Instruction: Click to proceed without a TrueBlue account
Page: checkout
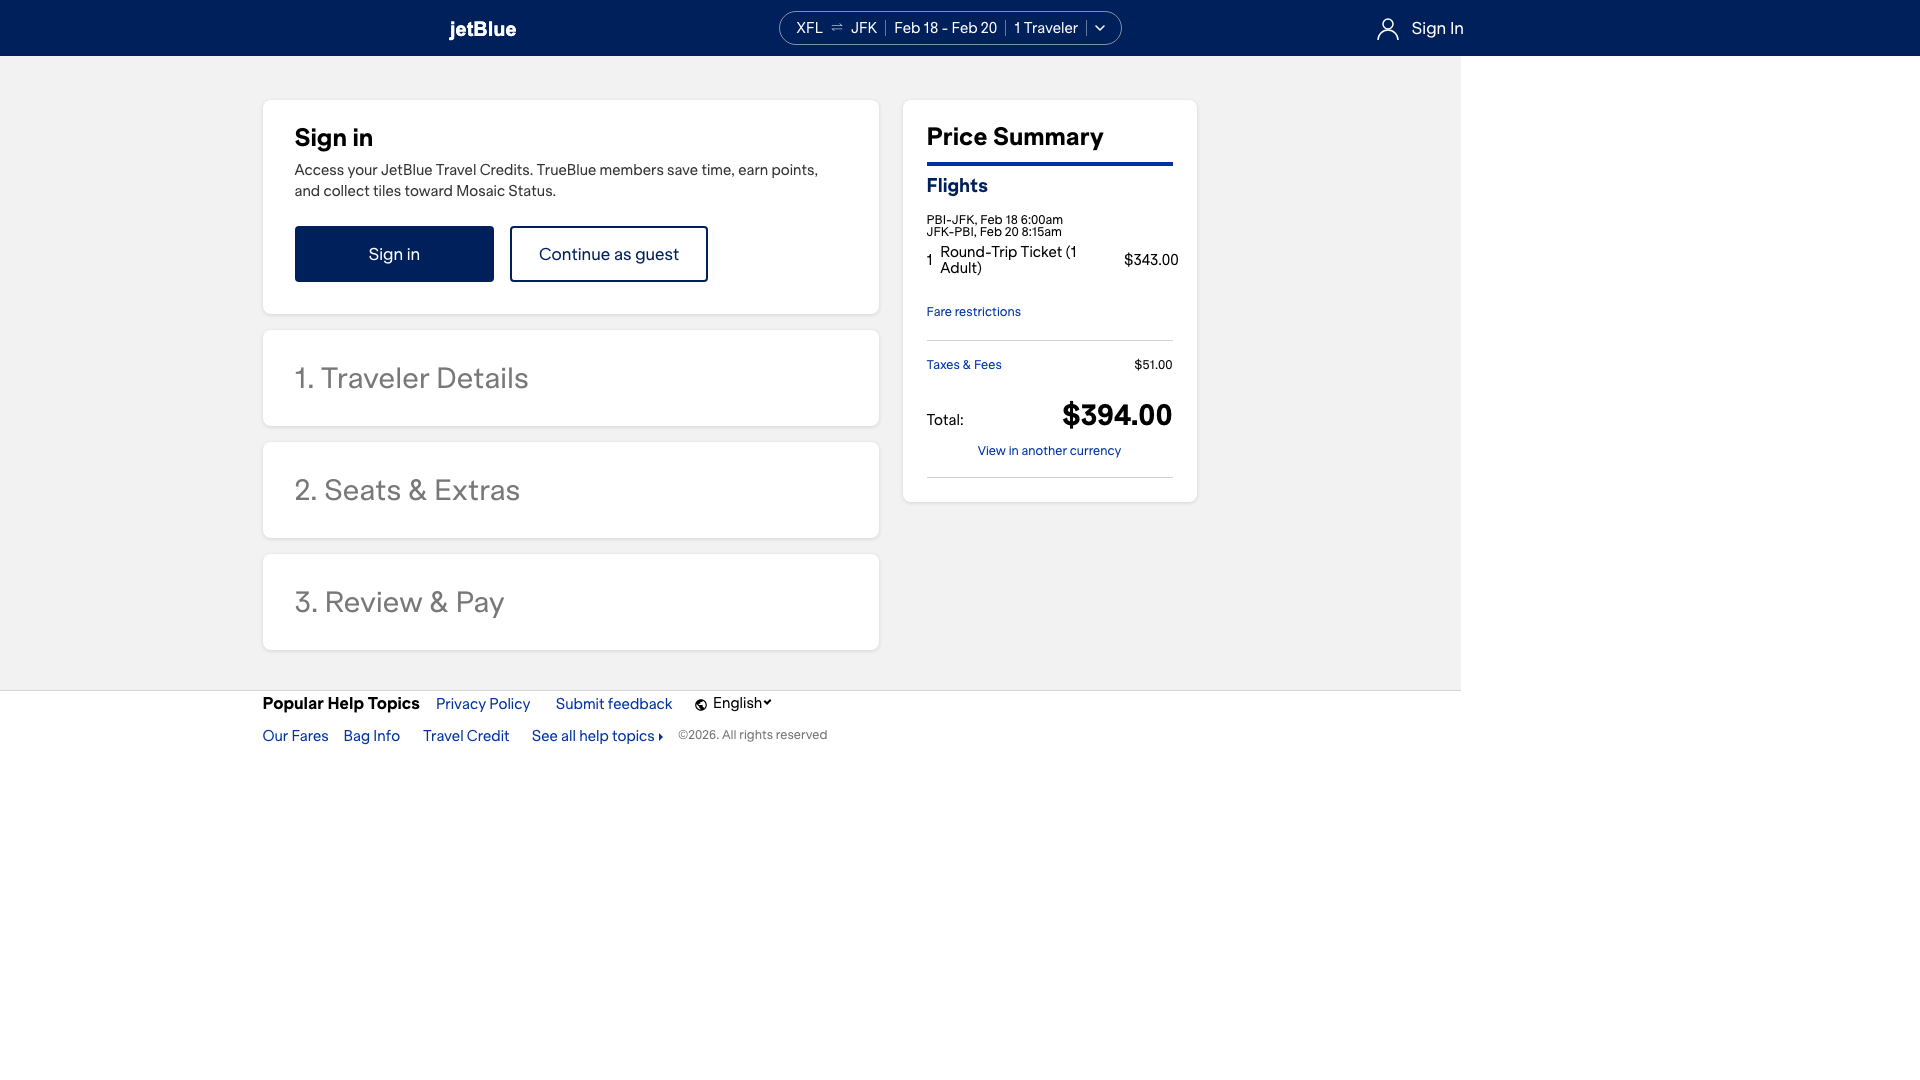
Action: click